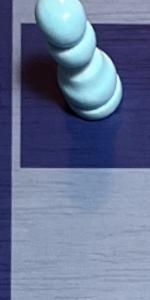
Label: Empty